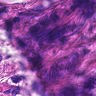
Metastatic tissue present: yes